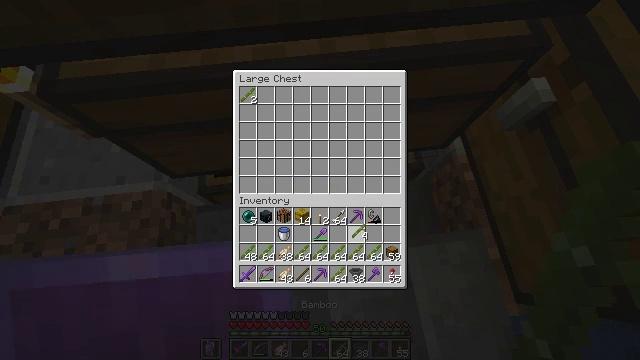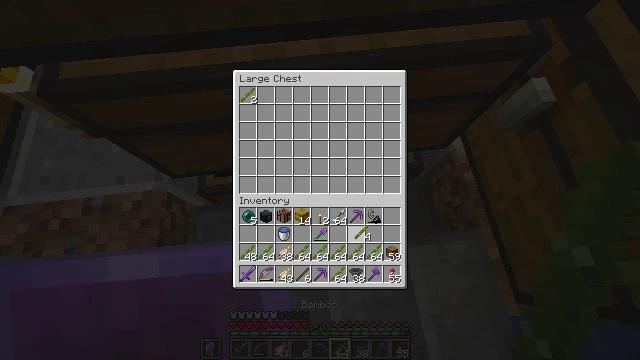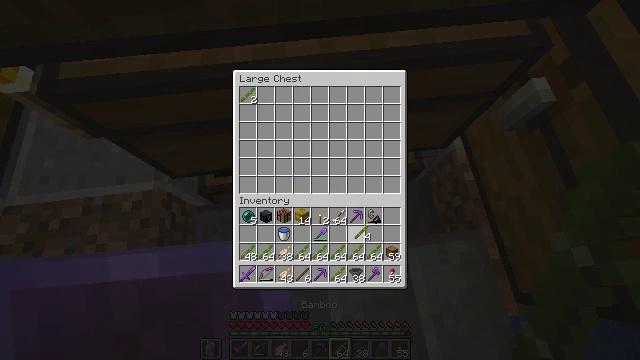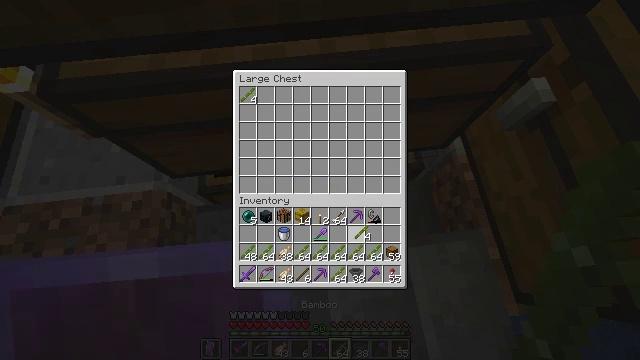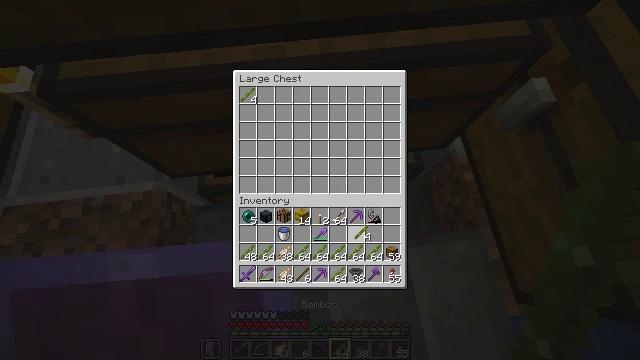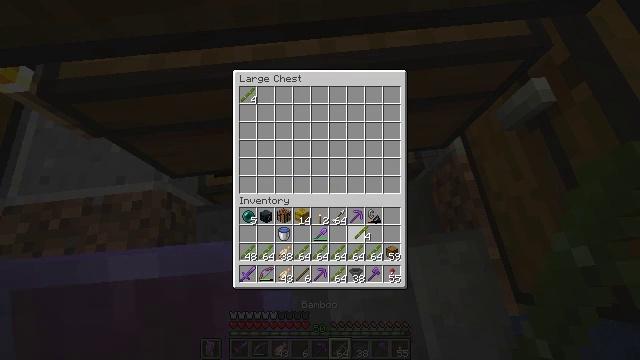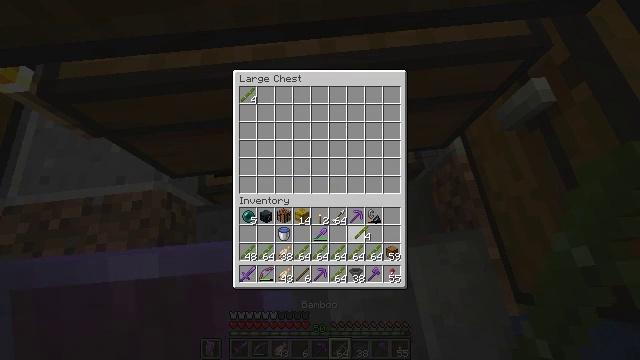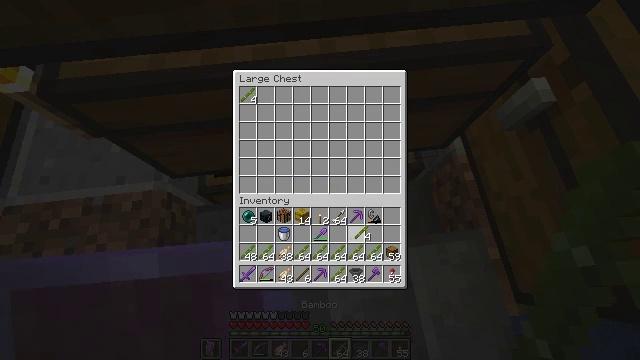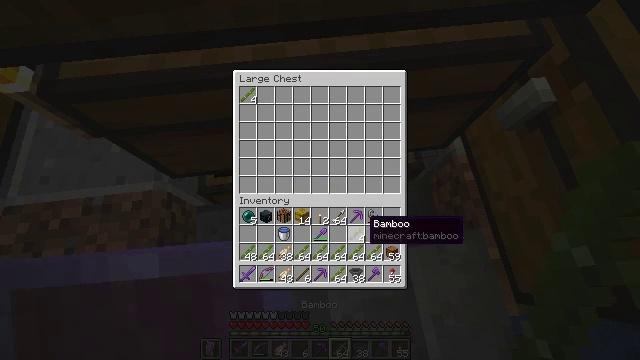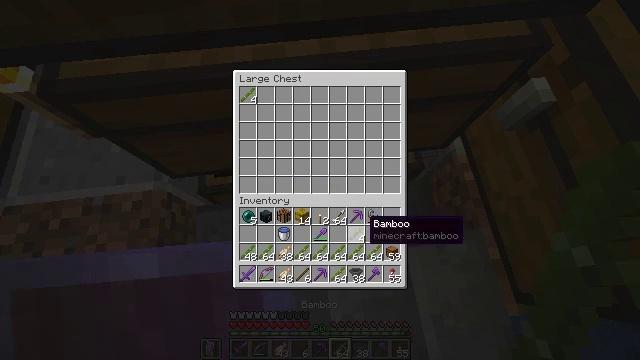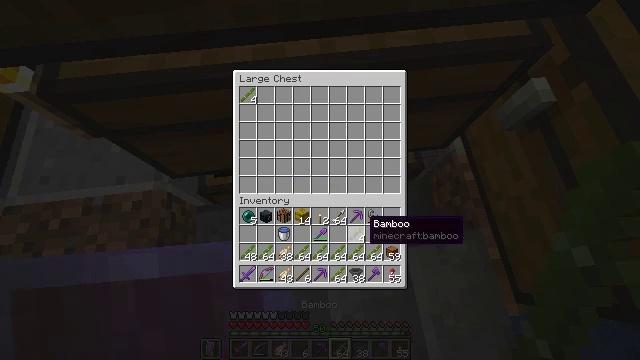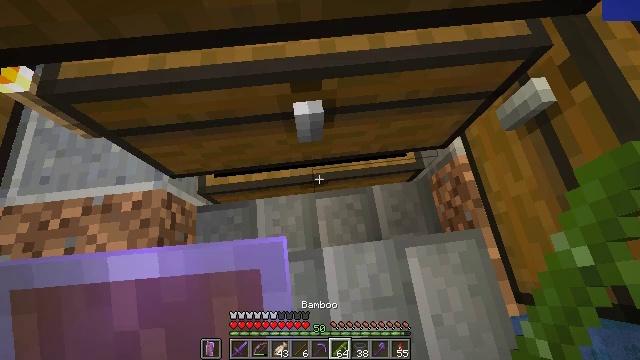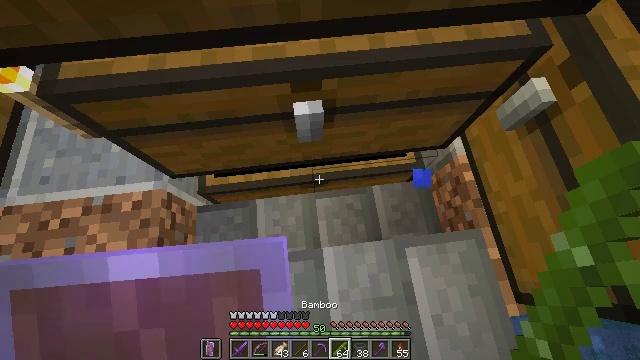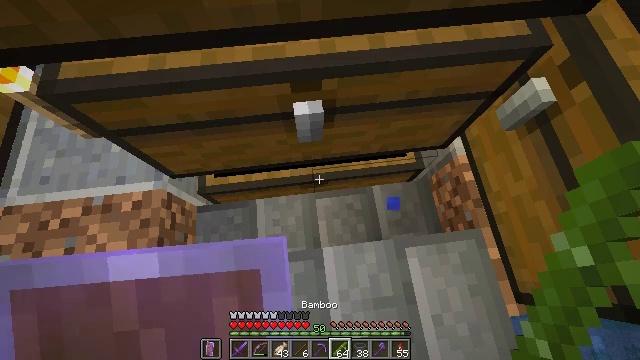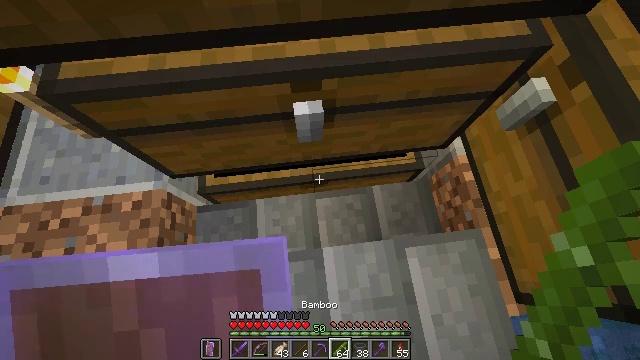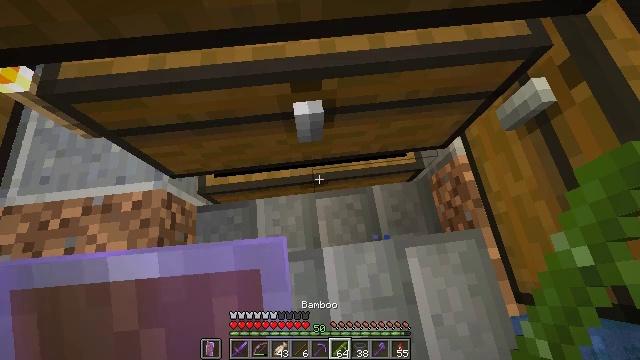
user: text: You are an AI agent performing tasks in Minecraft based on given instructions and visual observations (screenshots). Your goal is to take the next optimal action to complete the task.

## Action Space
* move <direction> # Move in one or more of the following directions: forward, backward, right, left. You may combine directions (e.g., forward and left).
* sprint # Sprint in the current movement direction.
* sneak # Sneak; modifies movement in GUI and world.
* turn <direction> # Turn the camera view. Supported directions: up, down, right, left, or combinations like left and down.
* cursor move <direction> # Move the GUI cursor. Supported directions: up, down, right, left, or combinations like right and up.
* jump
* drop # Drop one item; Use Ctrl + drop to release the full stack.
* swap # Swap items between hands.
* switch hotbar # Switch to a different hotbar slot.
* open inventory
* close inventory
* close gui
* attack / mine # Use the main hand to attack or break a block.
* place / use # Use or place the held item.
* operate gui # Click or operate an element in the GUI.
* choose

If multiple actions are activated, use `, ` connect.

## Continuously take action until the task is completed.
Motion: motion action
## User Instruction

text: Mine a chest to move it.
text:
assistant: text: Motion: no_op
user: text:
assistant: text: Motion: no_op
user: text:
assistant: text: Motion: no_op
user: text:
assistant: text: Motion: no_op
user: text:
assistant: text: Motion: no_op
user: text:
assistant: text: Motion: attack / mine
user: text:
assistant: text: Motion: attack / mine
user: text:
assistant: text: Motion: no_op
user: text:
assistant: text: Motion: no_op
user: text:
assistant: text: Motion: no_op
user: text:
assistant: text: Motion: no_op
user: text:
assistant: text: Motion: no_op
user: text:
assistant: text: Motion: no_op
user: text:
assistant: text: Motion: no_op
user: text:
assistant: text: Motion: no_op
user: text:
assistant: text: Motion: no_op
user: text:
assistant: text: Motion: no_op
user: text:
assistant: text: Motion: no_op
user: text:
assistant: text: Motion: no_op
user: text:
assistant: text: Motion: sneak
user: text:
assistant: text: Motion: sneak
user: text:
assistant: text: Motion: sneak
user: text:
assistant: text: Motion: sneak
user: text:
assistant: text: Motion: sneak
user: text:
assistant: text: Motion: sneak
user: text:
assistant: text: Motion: sneak
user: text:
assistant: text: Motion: sneak
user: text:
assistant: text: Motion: sneak
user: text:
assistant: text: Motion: sneak
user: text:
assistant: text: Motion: move forward, sneak